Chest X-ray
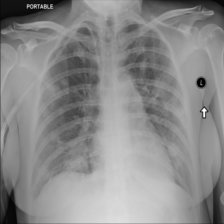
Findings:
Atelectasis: negative
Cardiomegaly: negative
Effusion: negative
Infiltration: negative
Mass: positive
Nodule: positive
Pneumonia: negative
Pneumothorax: negative
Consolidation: positive
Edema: negative
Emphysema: negative
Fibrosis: negative
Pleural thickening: positive
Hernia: negative